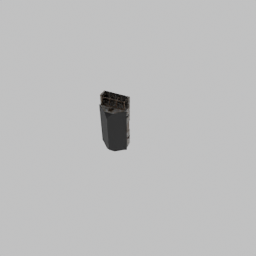
Label: architecture